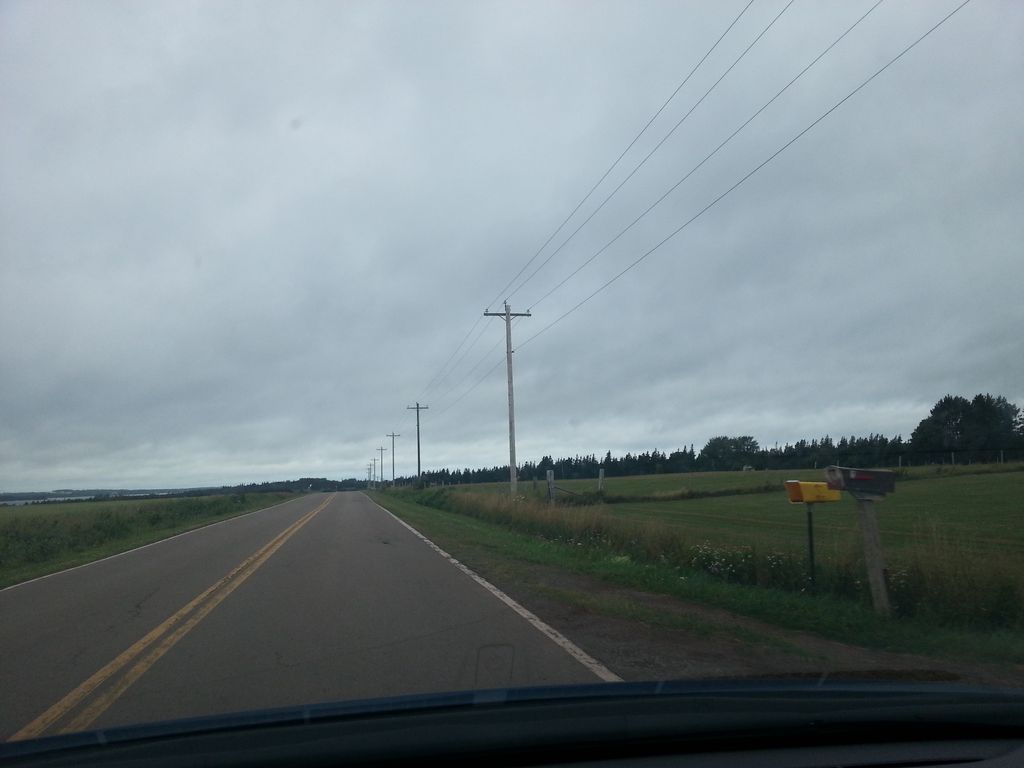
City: charlottetown